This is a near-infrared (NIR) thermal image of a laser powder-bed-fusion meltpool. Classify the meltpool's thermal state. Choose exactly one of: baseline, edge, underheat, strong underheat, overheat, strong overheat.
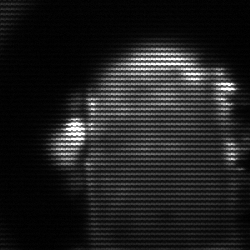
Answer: baseline